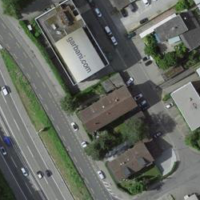
EUNIS habitat code: 57
Species observed at this site:
Chorthippus biguttulus
Symphoricarpos albus